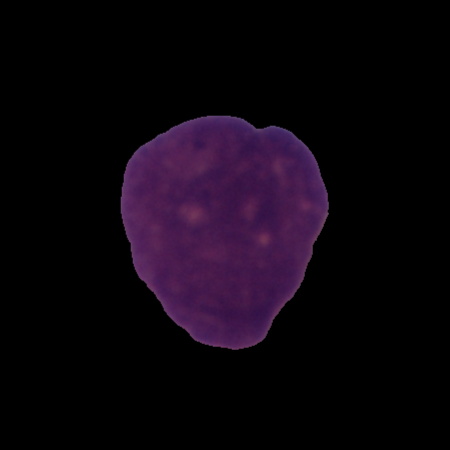
Label: cancer